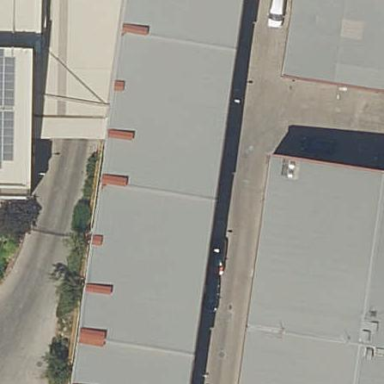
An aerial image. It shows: Industrial building.